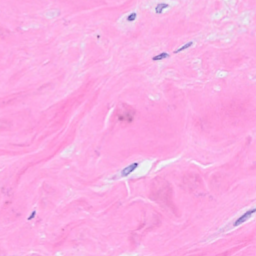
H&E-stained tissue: Breast